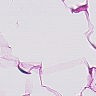
Metastatic tissue present: no